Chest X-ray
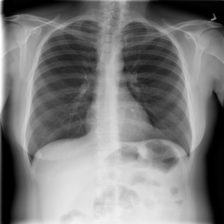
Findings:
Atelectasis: negative
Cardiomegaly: negative
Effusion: negative
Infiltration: negative
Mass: negative
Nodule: negative
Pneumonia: negative
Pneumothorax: negative
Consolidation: negative
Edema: negative
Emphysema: negative
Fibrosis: negative
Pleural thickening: negative
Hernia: negative